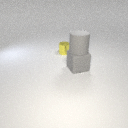
large gray rubber cube below large gray rubber cylinder